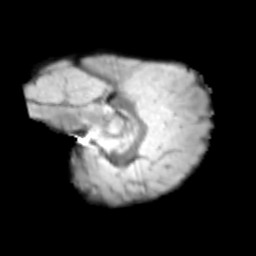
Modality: T2w
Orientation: sagittal
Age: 9
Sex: female
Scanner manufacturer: siemens
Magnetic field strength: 3 T
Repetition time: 3.8 s
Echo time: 0.07 s